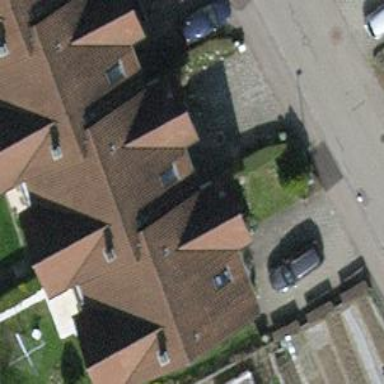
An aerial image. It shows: Terrace building.